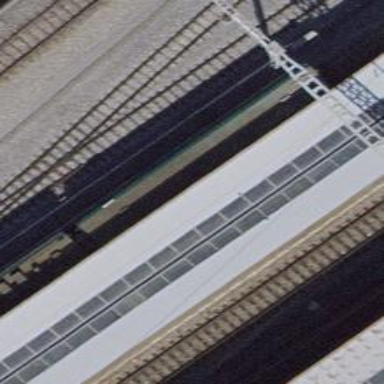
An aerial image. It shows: Railway stop with public transport stop position.